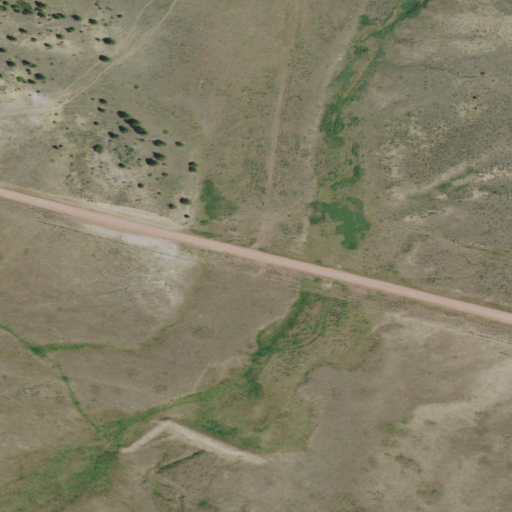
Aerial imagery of valley in Montana named Yager Gulch containing grassland and shrub